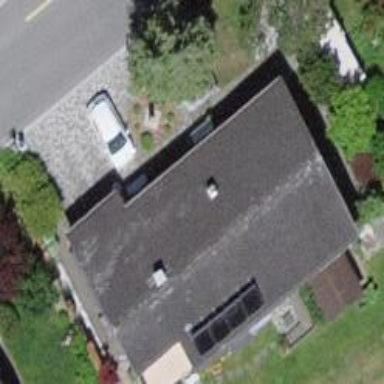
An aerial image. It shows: Detached building with gabled roof.